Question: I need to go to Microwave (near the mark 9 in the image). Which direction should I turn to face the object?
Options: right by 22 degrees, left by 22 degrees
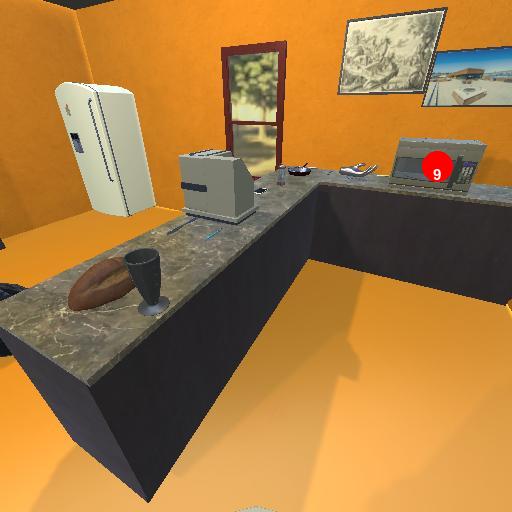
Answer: right by 22 degrees